Question: while setting 'NSTextAlignmentJustified'

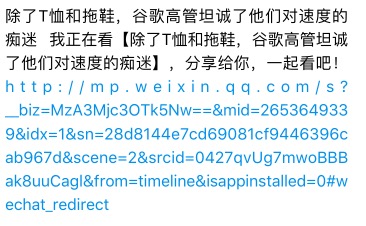
Answer: Well,I have found the reason for it.Actually,it's the problem caused by
,
,